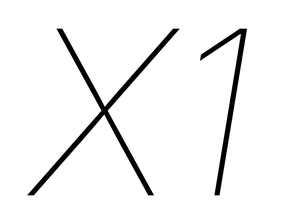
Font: Inter-Italic_Thin_Italic